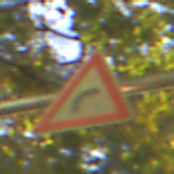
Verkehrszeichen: KurveRechts
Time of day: SunriseSunset
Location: Outdoor (Nature)
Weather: PartlyCloudy
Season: NotSpecified
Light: Natural